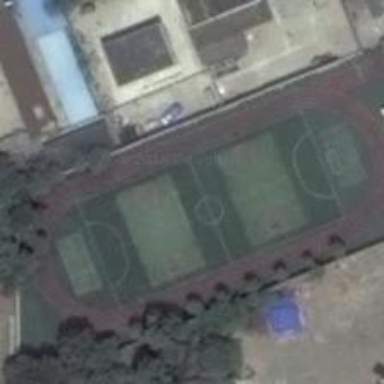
A narrow football field which is made up different colour patches .